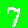
Digit: 7